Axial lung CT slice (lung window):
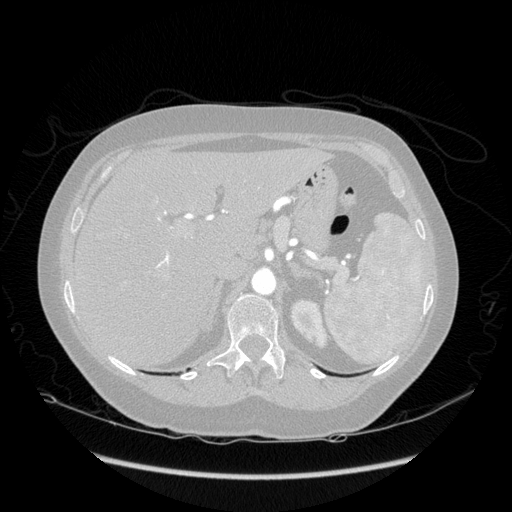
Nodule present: no